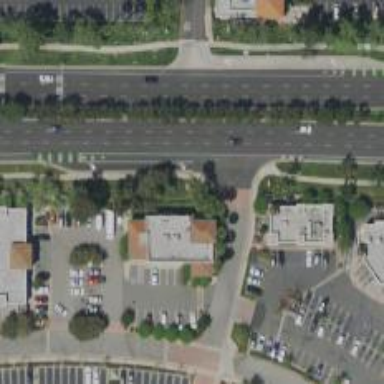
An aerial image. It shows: Primary highway with separate sidewalk.